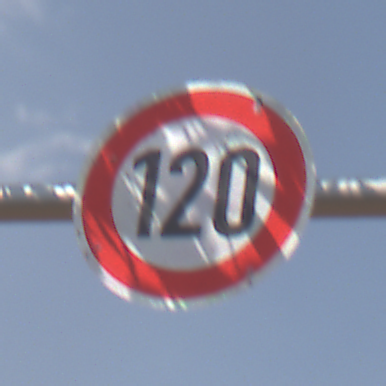
Verkehrszeichen: Geschwindigkeit120
Umgebung: Outdoor, Nature
Tageszeit: Midday
Wetter: PartlyCloudy
Licht: Natural
Jahreszeit: NotSpecified
Kontrast: HighContrast